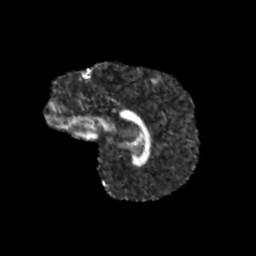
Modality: FA
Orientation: sagittal
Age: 10
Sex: male
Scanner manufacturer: siemens
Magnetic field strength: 3 T
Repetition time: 3.8 s
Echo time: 0.07 s